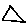
Label: triangle